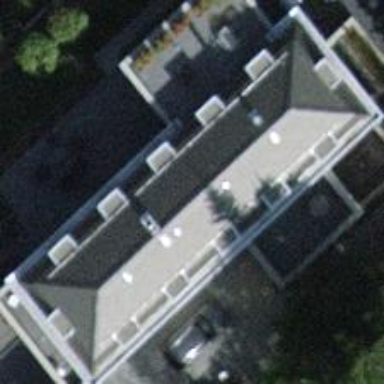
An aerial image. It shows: The building has hipped roof. The orientation of the roof is across.